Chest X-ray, PA view. Patient: 35 years old, sex M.
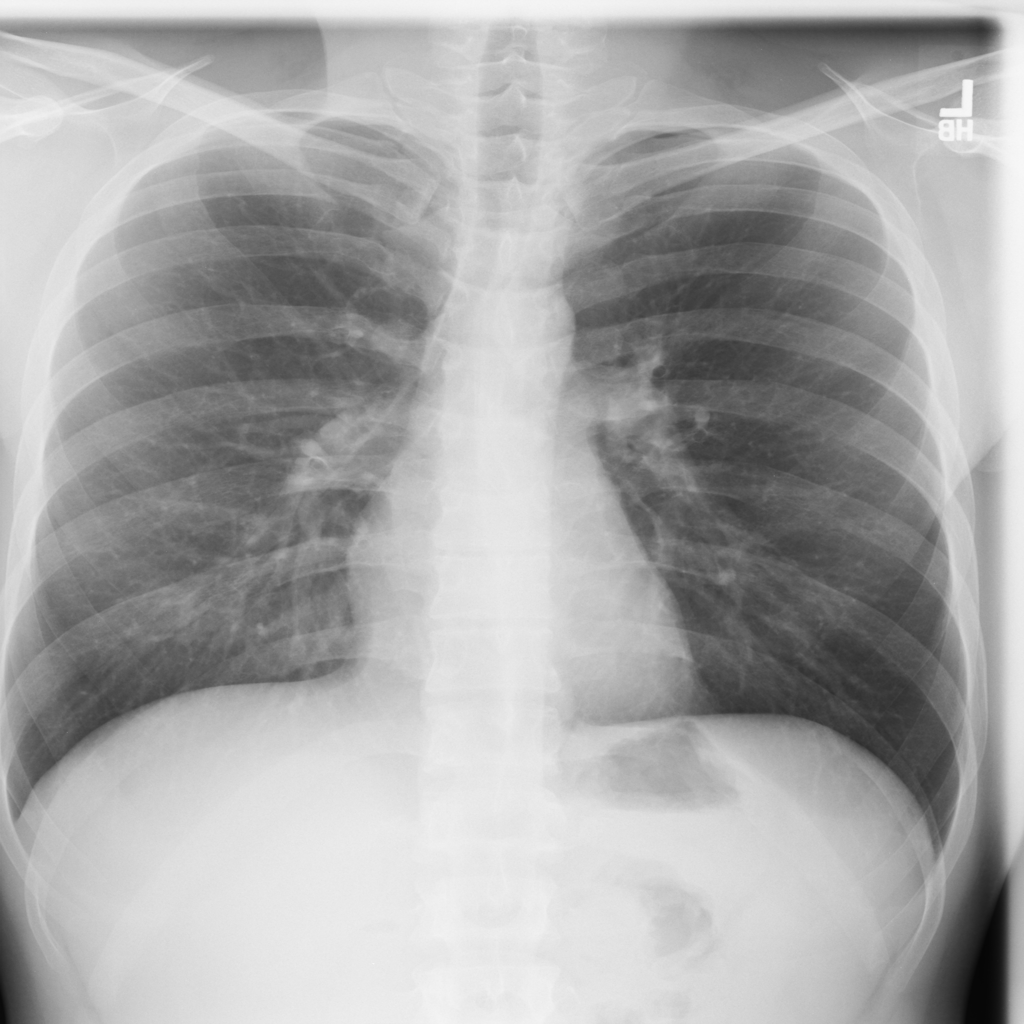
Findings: No Finding